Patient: sex M, age 53
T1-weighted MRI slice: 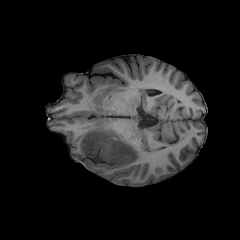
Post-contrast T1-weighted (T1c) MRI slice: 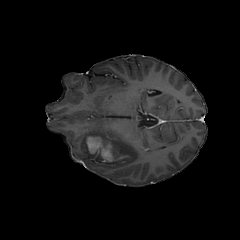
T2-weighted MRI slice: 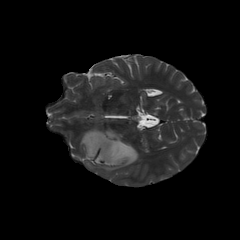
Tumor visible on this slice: yes
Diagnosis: Astrocytoma, IDH-mutant
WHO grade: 4